Question: Why StringGrid's borders are so unclear in XE3, comparing to Delphi7? How to fix that?

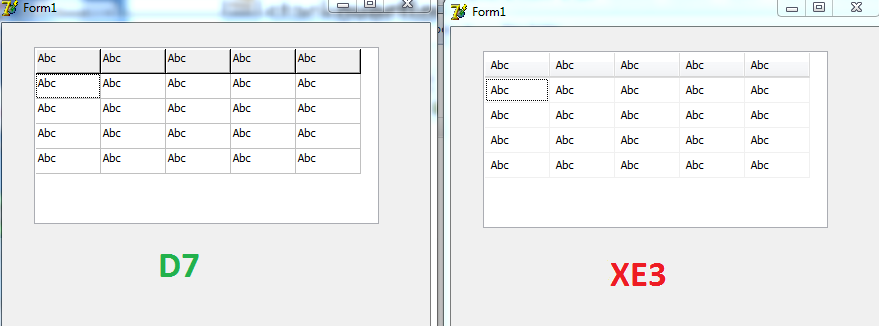
Answer: After Delphi 2010 all the Grids are themed. To disable the new theme on a grid you have to set the property
DrawingStyle to gdsClassic in the objects inspector.